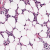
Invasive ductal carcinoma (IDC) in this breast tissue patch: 0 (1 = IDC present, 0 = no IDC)